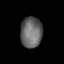
Tissue: skin
Cell type: Epithelial cells
Senescence score: 0.2389
Nuclear area (px): 656
Mean DAPI intensity: 102.617